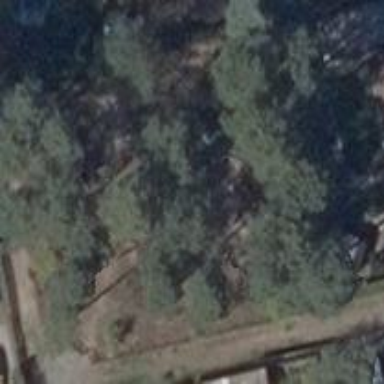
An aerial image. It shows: Playground with fence around it.